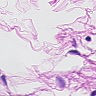
Metastatic tissue present: no